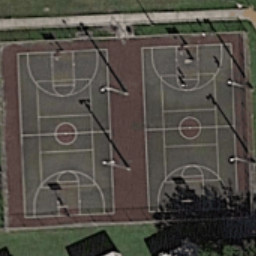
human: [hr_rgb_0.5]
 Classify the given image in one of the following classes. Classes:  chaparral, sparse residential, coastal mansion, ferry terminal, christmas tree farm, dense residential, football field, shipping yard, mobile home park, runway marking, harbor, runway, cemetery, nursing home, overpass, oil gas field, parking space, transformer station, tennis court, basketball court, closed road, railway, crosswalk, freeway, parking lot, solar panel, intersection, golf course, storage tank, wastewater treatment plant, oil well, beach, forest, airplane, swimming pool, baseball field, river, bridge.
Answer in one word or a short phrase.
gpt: basketball court